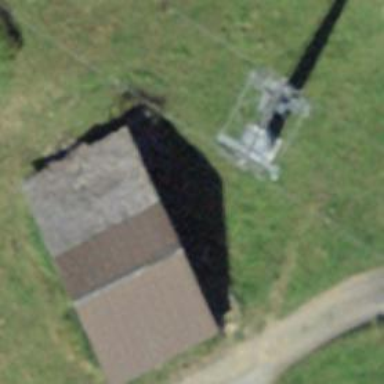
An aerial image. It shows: Pylon for aerialway.